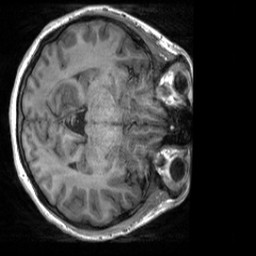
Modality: T1w
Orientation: axial
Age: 20
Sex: female
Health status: healthy
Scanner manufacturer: siemens
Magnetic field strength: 3 T
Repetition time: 2 s
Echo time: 0.00232 s